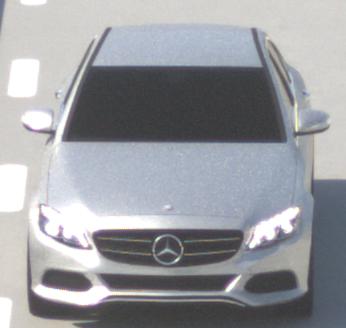
Make: Mercedes-Benz
Model: C 160
Detailed model: C-Class (205) Limousine
Model produced from: 2015/04
Model produced until: 2018/04
Doors: 4
Color: white
Road condition: dry road
Daytime: morning or afternoon
Contrast: high contrast